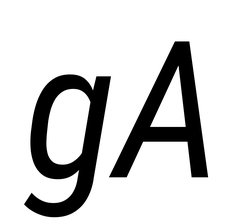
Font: Roboto-Italic_Condensed_Italic